Question: I'm trying to right-align a Font-Awesome icon within a table heading, while the heading text is left-aligned:

I created the above screenshot using a hard-coded 'margin-left' value on the '<i>' element, but this doesn't account for changing table widths.
Is it possible to right-align only part of a table's heading using CSS? Or do I need to set the 'margin-left' dynamically based on the current table width?
Here's a <URL>
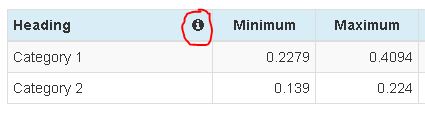
Answer: If it's an icon, why not just use a 'float'?
'''
.my-icon {
display: block;
width: 10px;
height: 10px;
float: right;
}
'''
Don't forget to set 'overflow: hidden;' on the container, of course.